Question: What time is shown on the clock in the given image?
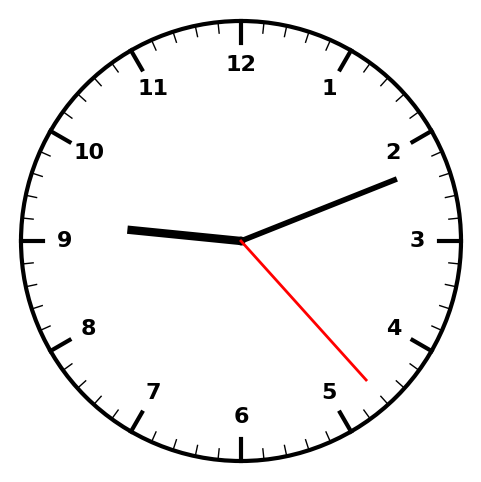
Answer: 09:11:23